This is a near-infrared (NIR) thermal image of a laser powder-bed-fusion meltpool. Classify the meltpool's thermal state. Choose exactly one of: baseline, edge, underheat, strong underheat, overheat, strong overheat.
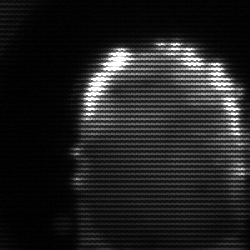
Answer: baseline